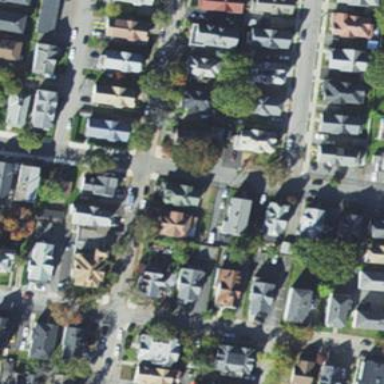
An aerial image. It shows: Sidewalk.